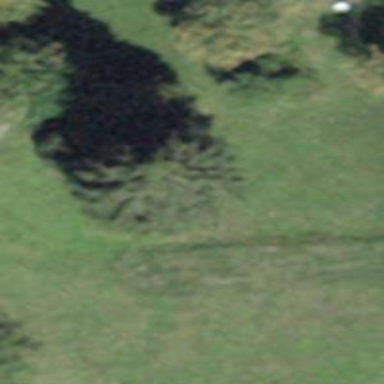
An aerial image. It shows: Beautiful tree in nature.